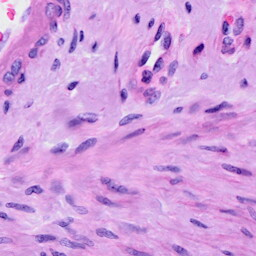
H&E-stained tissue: Cervix